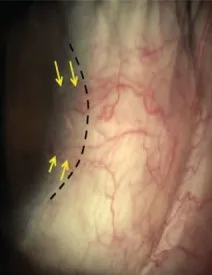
(C) Slit-lamp photograph at 8 wk postoperatively. Arrows indicate the recurrent fibrovascular tissue originating from the tightly adherent unexcised pterygial bed and dotted line indicates the limbal margin of the graft.
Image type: medical_photograph (other_medical_photograph)